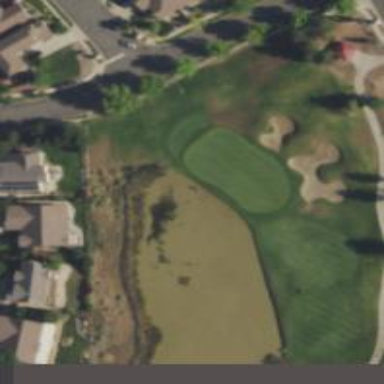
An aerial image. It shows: View of golf hole.